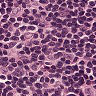
Metastatic tissue present: no